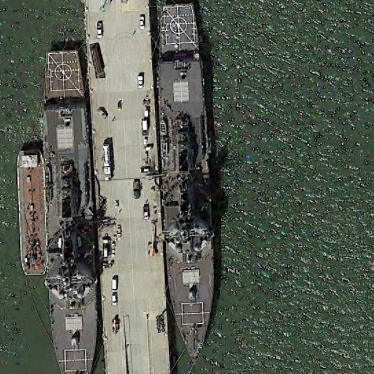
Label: destroyer